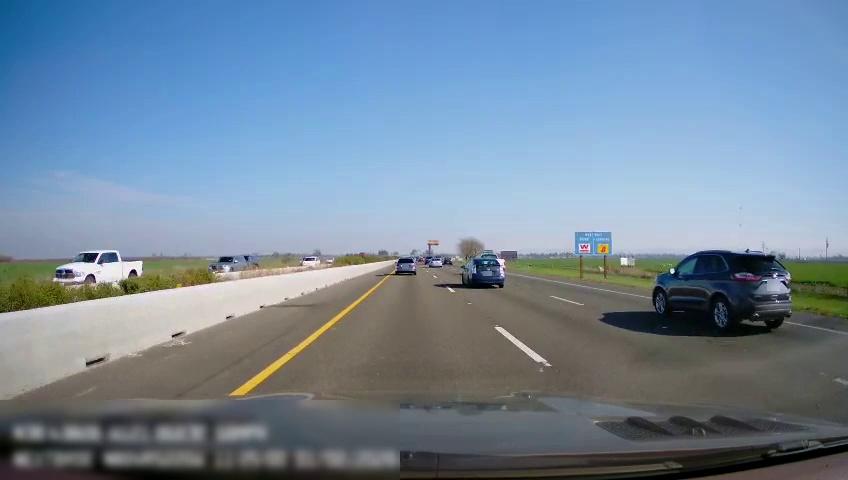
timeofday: Day
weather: Sunny
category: Drivable Space
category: Vehicles | Car
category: Vehicles | Truck
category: Vehicles | SUV
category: Vehicles | SUV
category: Vehicles | SUV
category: Vehicles | Truck
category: Vehicles | Car
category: Vehicles | Car
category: Vehicles | SUV
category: Lanes | Current Lane
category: Lanes | Current Lane
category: Lanes | Alternate Lane
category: Lanes | Alternate Lane
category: Traffic | Signs